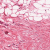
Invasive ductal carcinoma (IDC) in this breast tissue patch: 0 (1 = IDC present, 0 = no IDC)